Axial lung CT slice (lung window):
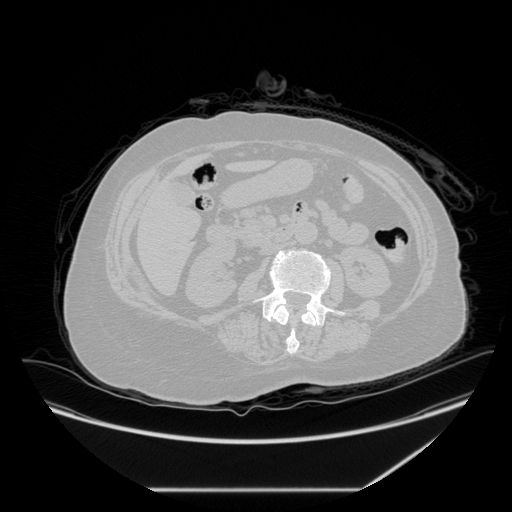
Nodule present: no